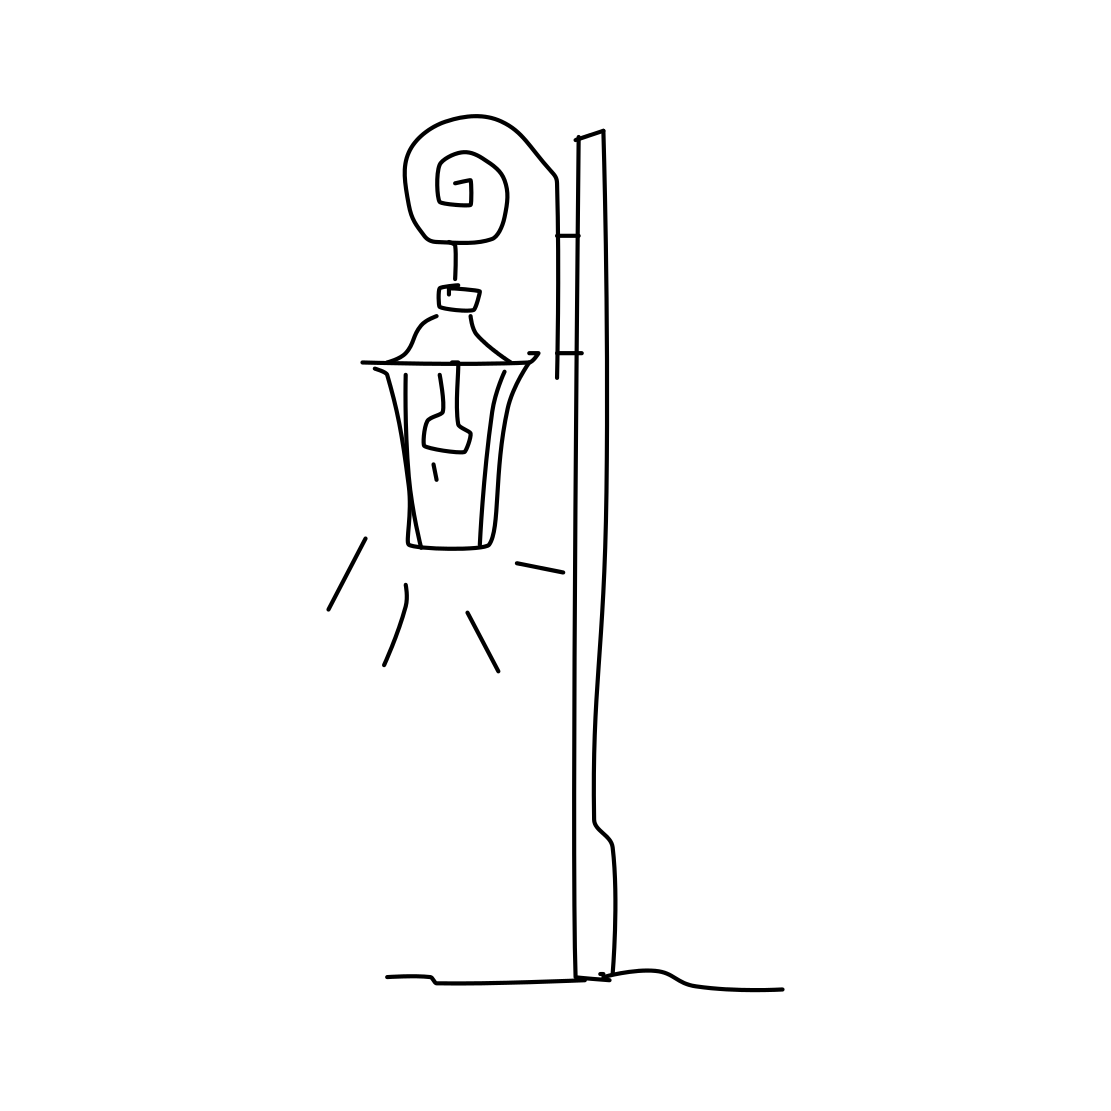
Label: streetlight